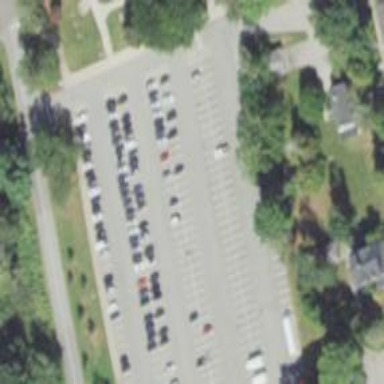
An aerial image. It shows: Parking area with asphalt surface.